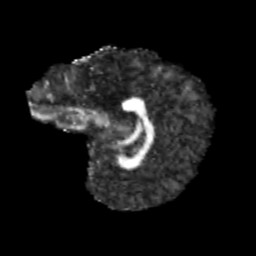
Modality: FA
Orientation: sagittal
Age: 11
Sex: male
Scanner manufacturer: siemens
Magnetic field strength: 3 T
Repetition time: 3.8 s
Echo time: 0.07 s